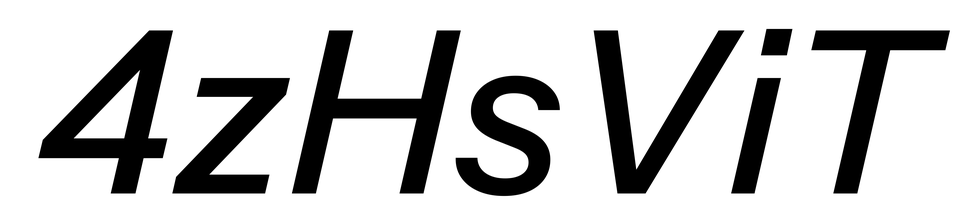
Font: InstrumentSans-Italic_Medium_Italic